Field crop: maize
Growth stage: 2
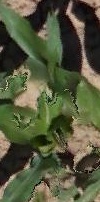
Species: maize